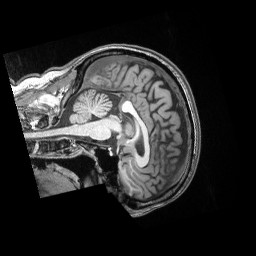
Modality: T1w
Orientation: sagittal
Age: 45
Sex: male
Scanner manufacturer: siemens
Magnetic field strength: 3 T
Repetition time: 2 s
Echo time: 0.00339 s